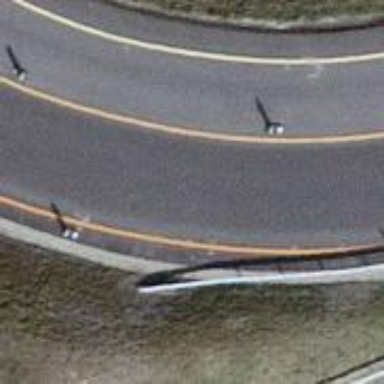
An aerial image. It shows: Asphalt motorway link.